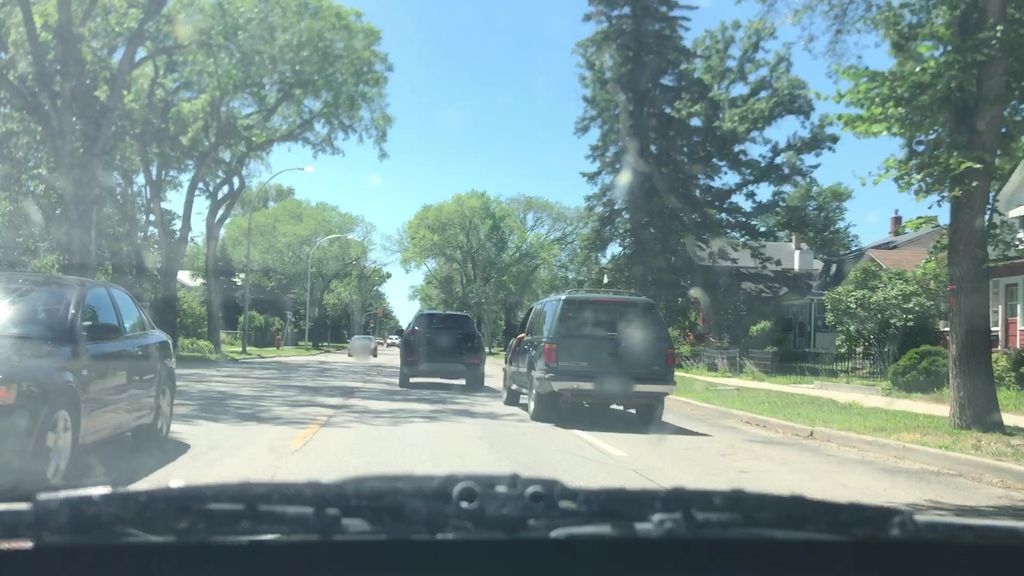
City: winnipeg